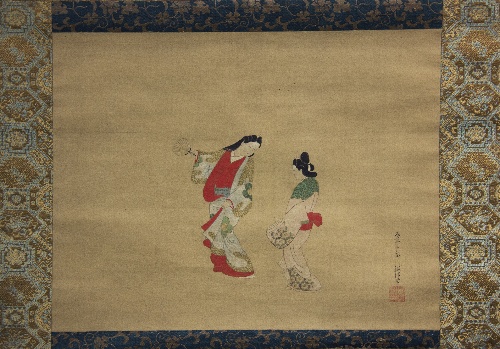
Artist: Nishikawa Sukenobu
Artist bio: Japanese, 1671–1750
Date: 18th century
Object type: Hanging scroll
Classification: Paintings
Medium: Hanging scroll; ink and color on silk
Culture: Japan
Period: Edo period (1615–1868)
Dimensions: Image: 11 1/4 × 14 3/4 in. (28.6 × 37.5 cm)
Overall with mounting: 44 3/4 × 19 3/4 in. (113.7 × 50.2 cm)
Overall with knobs: 44 3/4 × 21 5/8 in. (113.7 × 54.9 cm)
Department: Asian Art
Credit line: Fletcher Fund, 1933
Accession year: 1933
Repository: Metropolitan Museum of Art, New York, NY
Tags: Women